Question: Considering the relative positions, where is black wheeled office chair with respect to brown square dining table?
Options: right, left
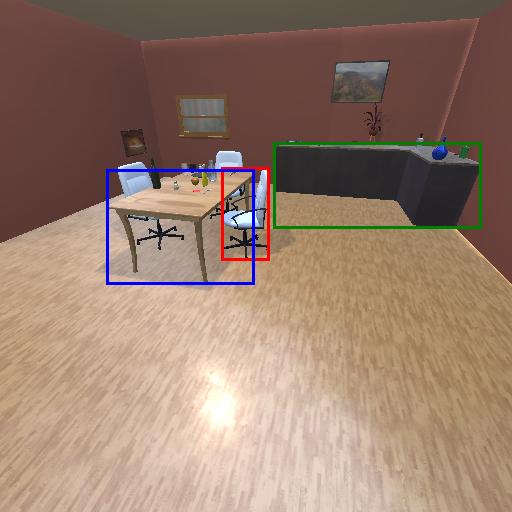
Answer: right